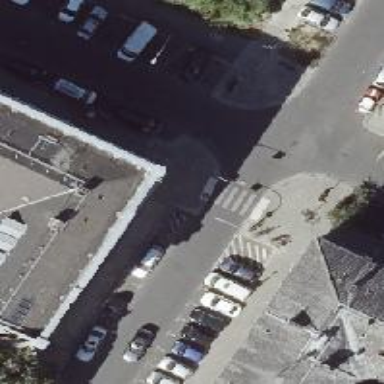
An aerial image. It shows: Marked crossing with zebra designation and kerb extensions on both sides.